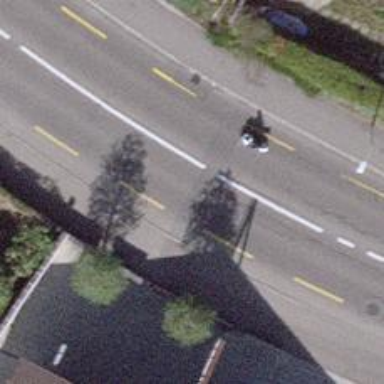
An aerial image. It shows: Primary highway with designated cycle lane.